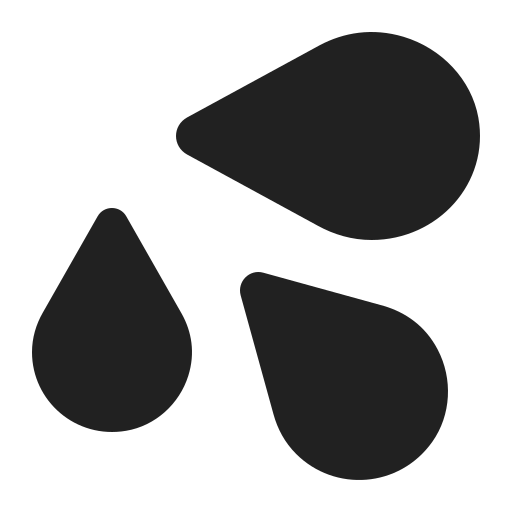
sweat droplets high contrast